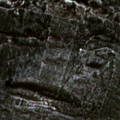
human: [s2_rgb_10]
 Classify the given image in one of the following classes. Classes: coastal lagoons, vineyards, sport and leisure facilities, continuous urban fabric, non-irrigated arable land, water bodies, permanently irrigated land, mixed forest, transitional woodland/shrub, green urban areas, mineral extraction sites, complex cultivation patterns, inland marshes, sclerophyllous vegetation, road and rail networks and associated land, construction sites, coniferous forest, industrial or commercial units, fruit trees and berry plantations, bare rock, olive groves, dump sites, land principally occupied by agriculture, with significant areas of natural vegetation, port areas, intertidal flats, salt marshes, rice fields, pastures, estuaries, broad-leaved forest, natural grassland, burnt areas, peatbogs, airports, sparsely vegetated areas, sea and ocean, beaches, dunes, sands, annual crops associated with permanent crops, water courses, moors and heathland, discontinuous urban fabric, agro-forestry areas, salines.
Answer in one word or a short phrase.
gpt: coniferous forest, mixed forest